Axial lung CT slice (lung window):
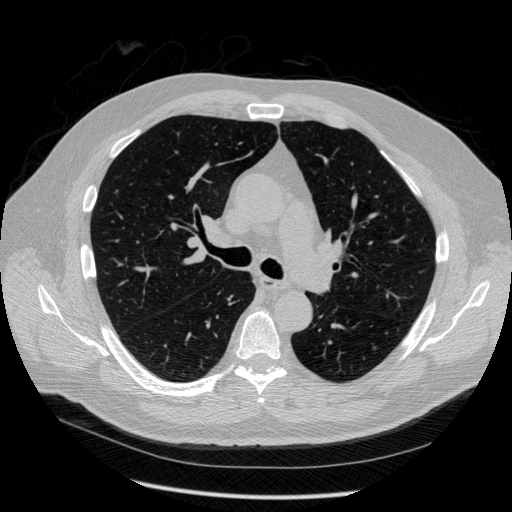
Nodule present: no